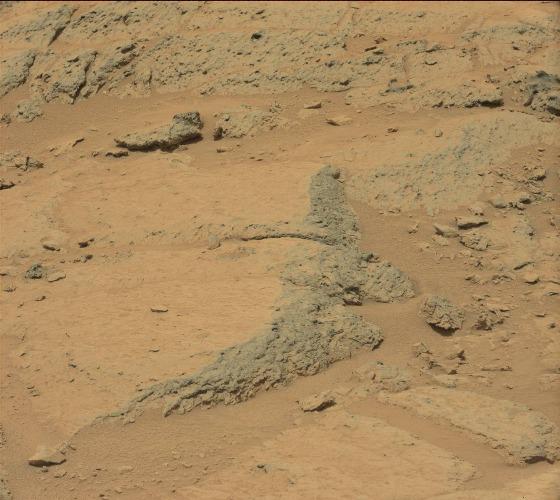
Terrain classes present: Bedrock, Gravel / Sand / Soil, Rock, Shadow